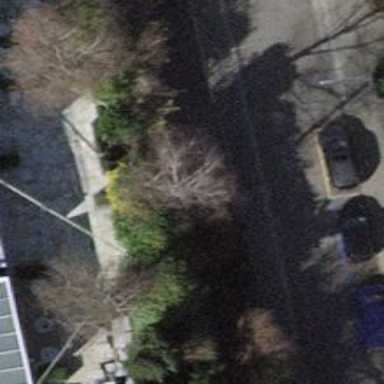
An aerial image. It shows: Parking entrance.